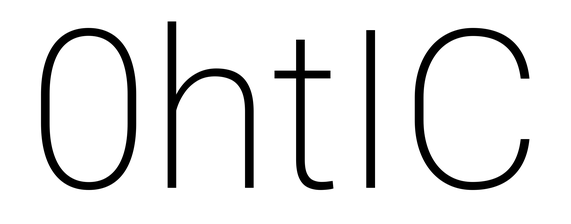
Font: Roboto_ExtraLight